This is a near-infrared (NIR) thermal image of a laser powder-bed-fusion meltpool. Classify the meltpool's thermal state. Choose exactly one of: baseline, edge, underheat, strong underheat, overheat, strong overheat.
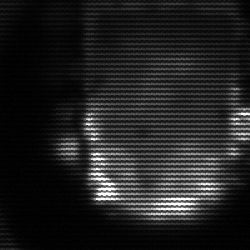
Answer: baseline